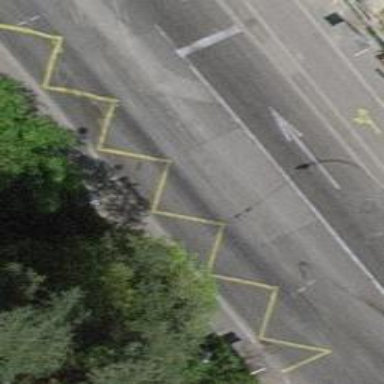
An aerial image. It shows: Asphalt sidewalk leading to platform for public transport.